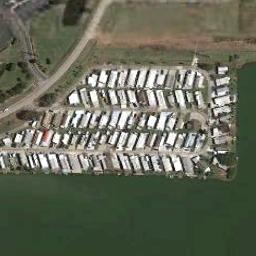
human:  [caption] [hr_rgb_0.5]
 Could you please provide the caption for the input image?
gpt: The roof of most mobile homes is white .

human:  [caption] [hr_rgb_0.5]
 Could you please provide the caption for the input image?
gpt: Many buildings are in the mobile home park .

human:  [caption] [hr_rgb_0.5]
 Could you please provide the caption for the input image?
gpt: The mobile home park with some neatly arranged white mobile homes is next to the waters .

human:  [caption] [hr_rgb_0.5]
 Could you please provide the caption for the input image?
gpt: There are many white buildings in the mobile home park beside a lake .

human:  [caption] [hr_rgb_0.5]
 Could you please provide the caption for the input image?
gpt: The mobile home park is on the bare land next to the grass .